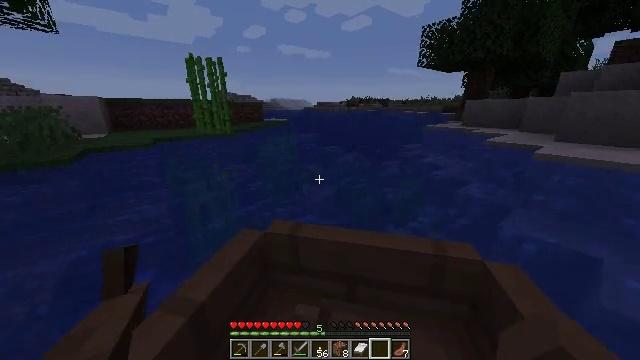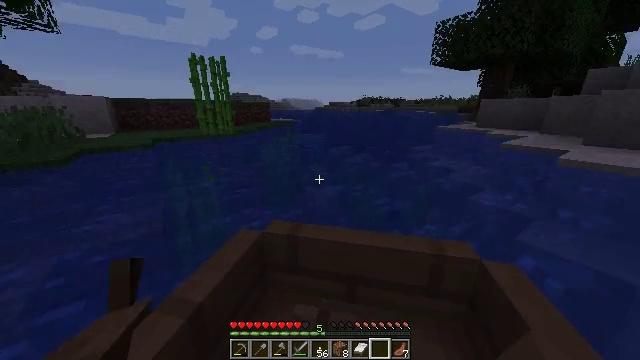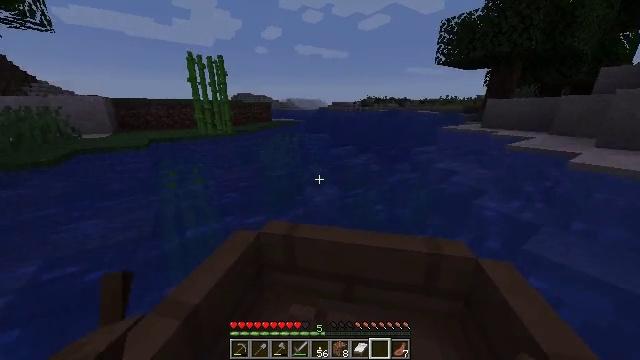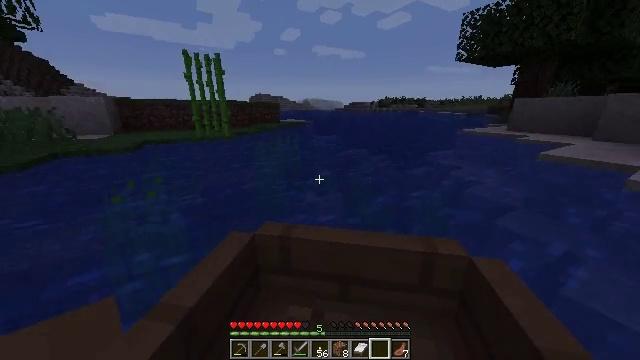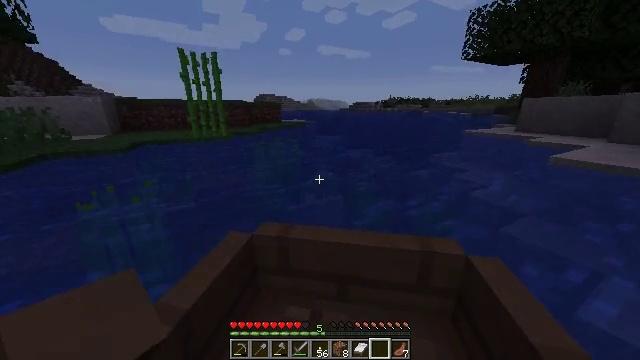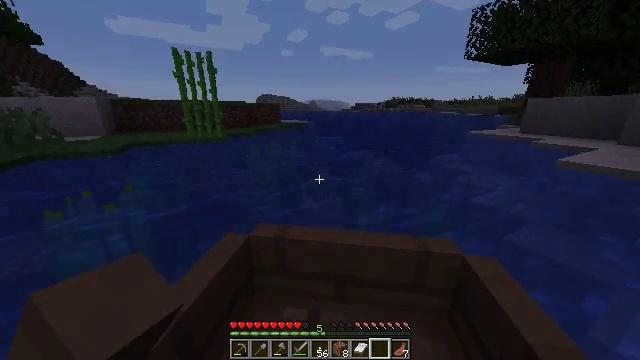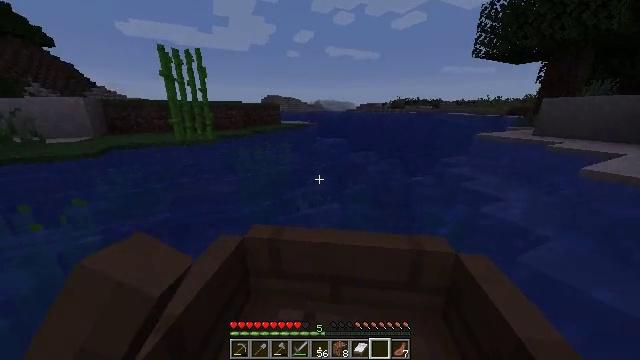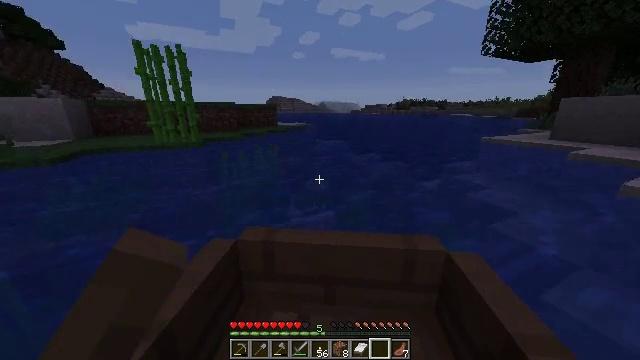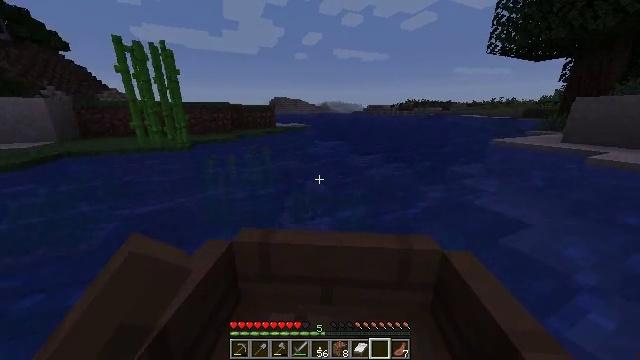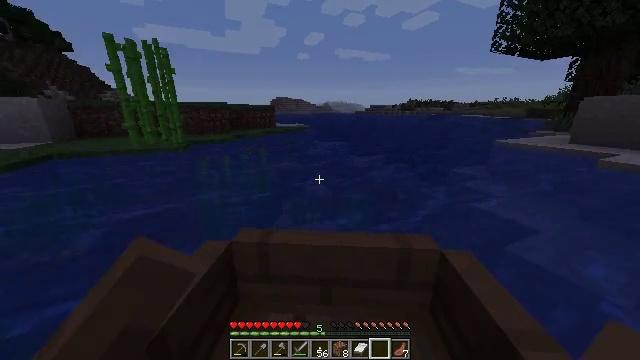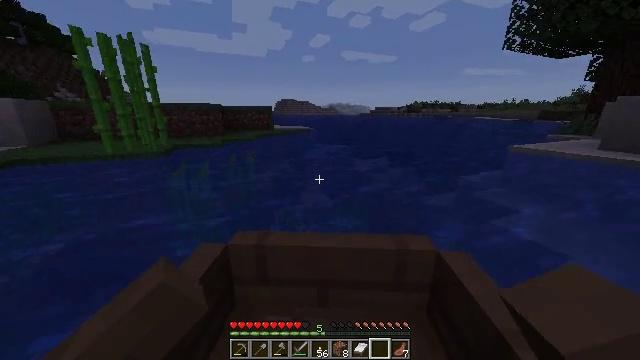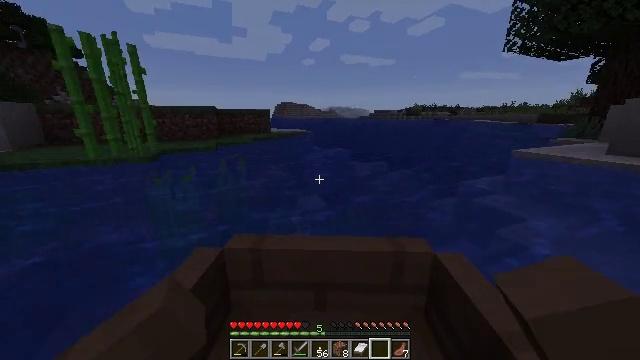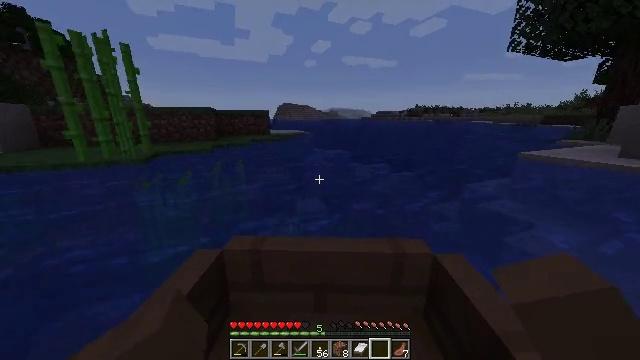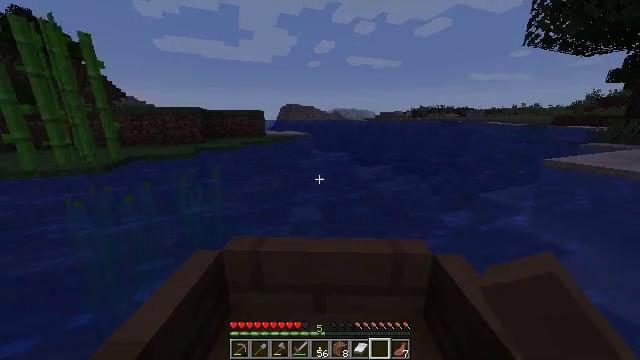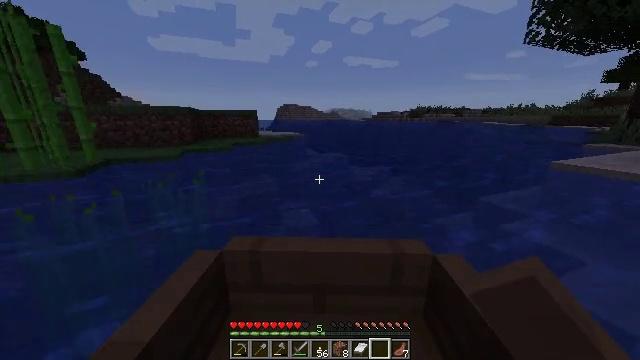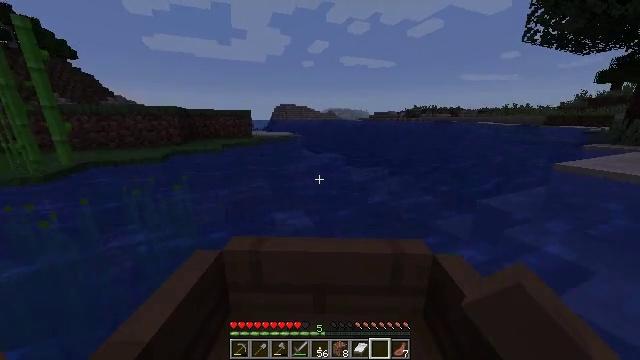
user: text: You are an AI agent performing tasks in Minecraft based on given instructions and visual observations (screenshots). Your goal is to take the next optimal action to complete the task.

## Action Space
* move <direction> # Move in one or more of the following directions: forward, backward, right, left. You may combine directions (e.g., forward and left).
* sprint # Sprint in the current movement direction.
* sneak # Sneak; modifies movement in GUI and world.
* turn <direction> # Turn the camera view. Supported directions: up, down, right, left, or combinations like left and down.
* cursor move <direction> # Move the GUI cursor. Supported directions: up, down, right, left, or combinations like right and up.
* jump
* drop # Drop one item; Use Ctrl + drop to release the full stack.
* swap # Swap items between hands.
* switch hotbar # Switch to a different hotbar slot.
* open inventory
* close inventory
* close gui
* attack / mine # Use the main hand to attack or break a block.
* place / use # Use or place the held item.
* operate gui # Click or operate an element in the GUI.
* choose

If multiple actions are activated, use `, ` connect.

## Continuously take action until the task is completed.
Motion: motion action
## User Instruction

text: Attack the underwater area to get tall seagrass.
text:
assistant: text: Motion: move forward, sprint
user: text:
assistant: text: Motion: move forward, sprint
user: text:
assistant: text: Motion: move forward, sprint, turn right
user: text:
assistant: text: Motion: move forward, sprint
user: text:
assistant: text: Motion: move forward, sprint
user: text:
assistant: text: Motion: move forward, sprint, turn right
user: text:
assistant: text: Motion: move forward, sprint, turn right
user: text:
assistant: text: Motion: move forward, sprint, turn right
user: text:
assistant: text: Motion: move forward, sprint
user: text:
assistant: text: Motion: move forward, sprint
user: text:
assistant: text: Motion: move forward, sprint
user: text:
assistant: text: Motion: move forward and move right, sprint
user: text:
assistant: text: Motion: move forward and move right, sprint
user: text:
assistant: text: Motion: move forward and move right, sprint
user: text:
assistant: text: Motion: move forward and move right, sprint
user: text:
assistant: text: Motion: move forward, sprint
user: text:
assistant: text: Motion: move forward, sprint
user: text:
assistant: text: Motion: move forward, sprint
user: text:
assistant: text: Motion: move forward, sprint
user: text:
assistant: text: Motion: move forward, sprint
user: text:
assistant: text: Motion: move forward, sprint
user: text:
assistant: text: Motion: move forward, sprint
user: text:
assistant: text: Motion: move forward, sprint, turn right
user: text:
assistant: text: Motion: move forward, sprint, turn right
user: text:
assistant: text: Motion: move forward, sprint, turn right
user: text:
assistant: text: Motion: move forward, sprint
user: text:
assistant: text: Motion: move forward, sprint
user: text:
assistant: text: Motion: move forward, sprint
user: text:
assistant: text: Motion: move forward, sprint
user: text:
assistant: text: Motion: move forward, sprint